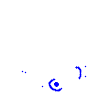
Particle: kaon